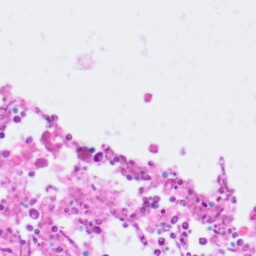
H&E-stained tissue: Pancreatic